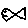
Label: fish